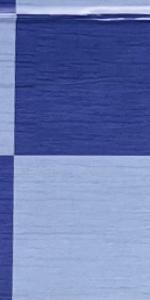
Label: Empty